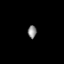
Tissue: lung
Cell type: Others
Senescence score: 0.6156
Nuclear area (px): 108
Mean DAPI intensity: 138.25